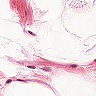
Metastatic tissue present: no